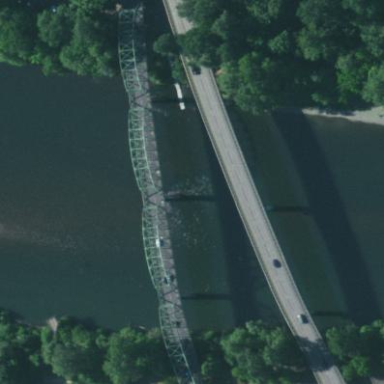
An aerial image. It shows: Truss bridge constructed as man-made structure.